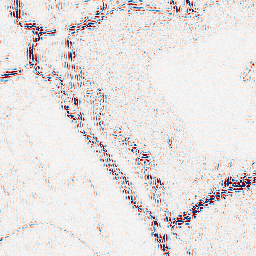
Category: wavelet
Decomposition family: wavelet_dwt
Decomposition parameters: wavelet: sym4
level: 2
Upsampling method: bicubic
Upsampling parameters: scale: 8
Upsampling scale: 8